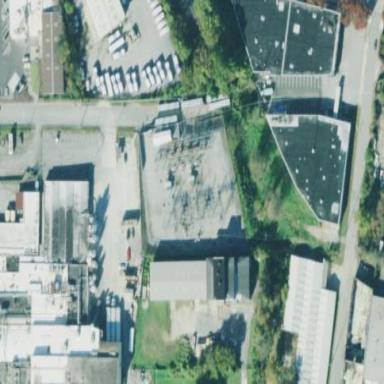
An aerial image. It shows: Distribution power substation secured by fence.